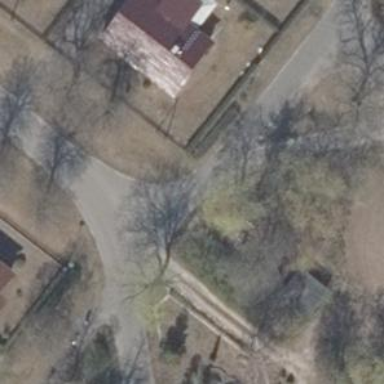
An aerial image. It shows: Smooth asphalt road in residential area.